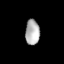
Tissue: lung
Cell type: T cells
Senescence score: 0.1428
Nuclear area (px): 355
Mean DAPI intensity: 176.744